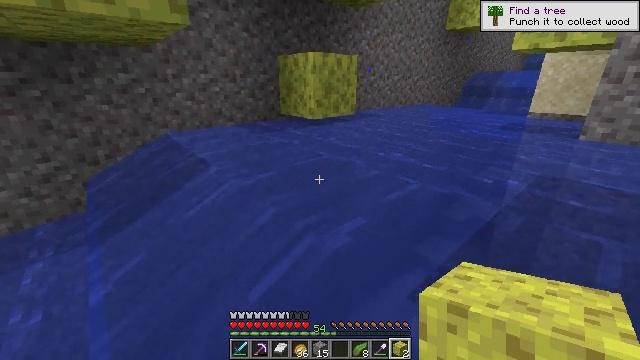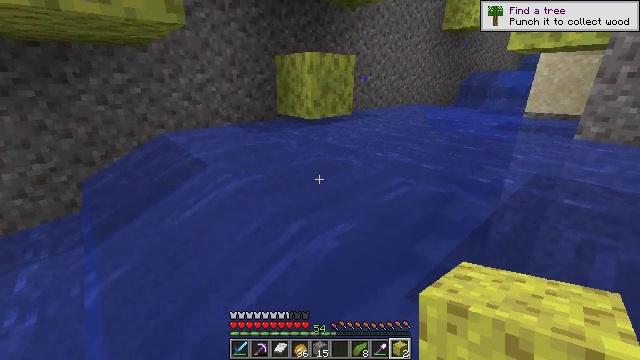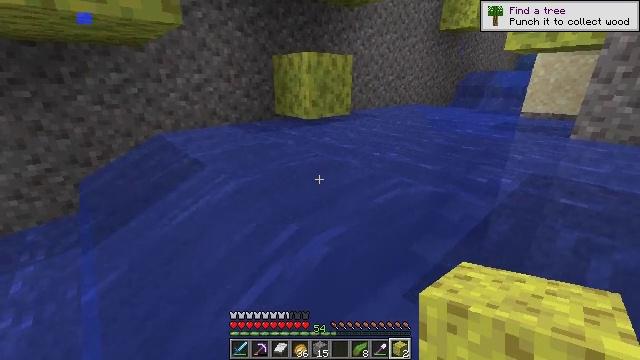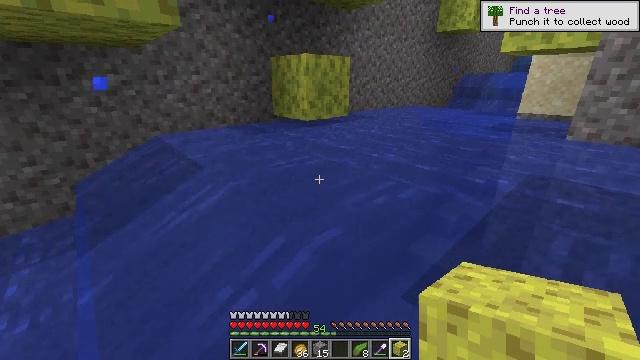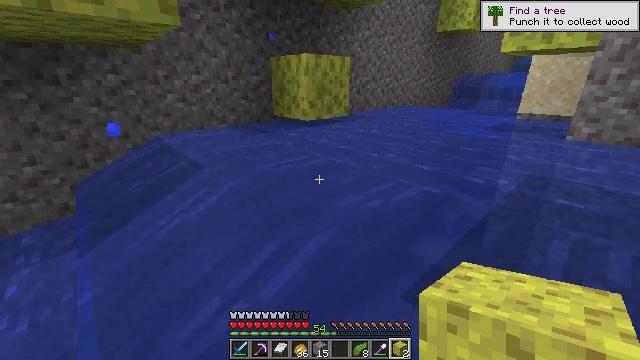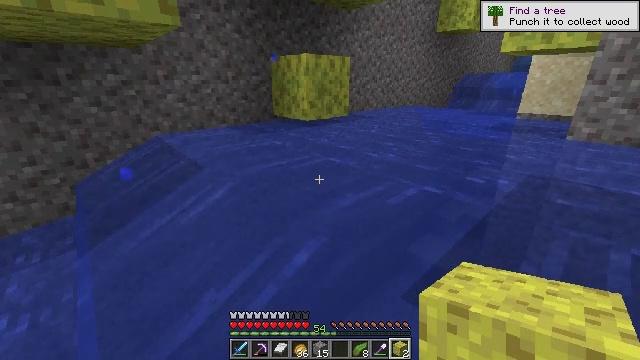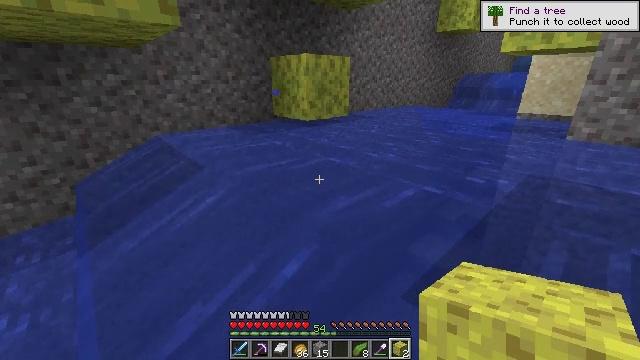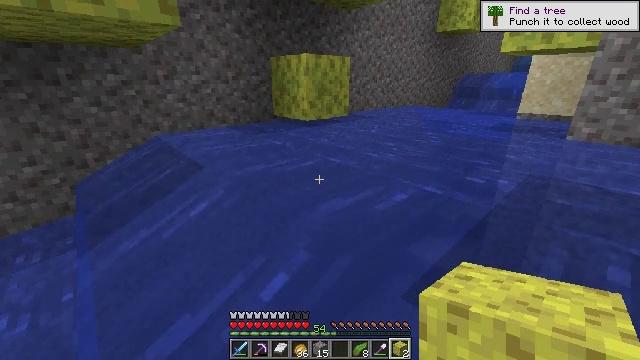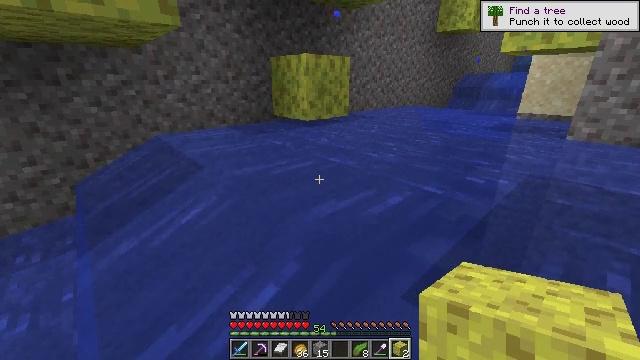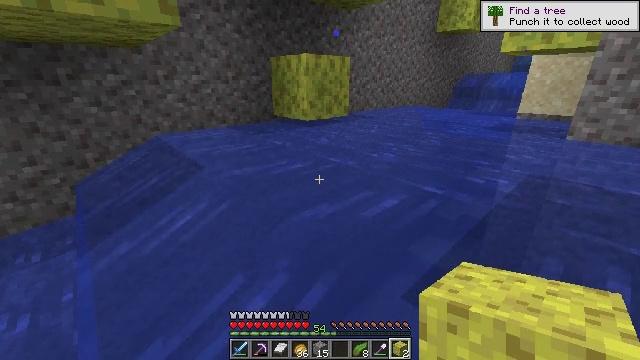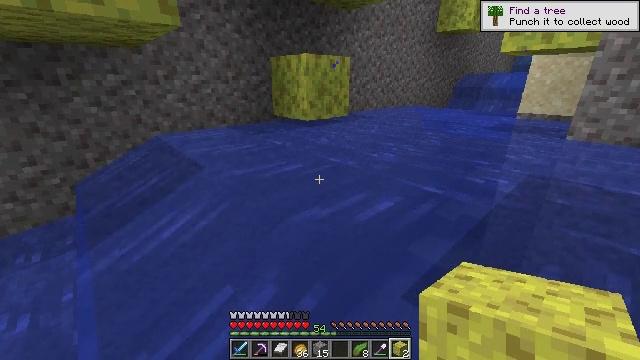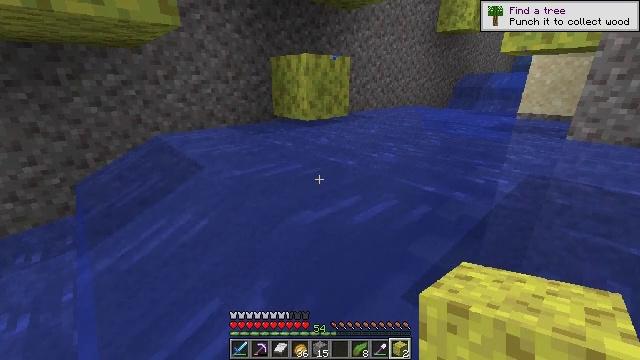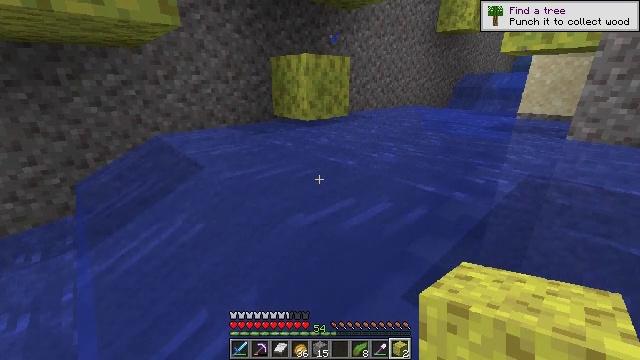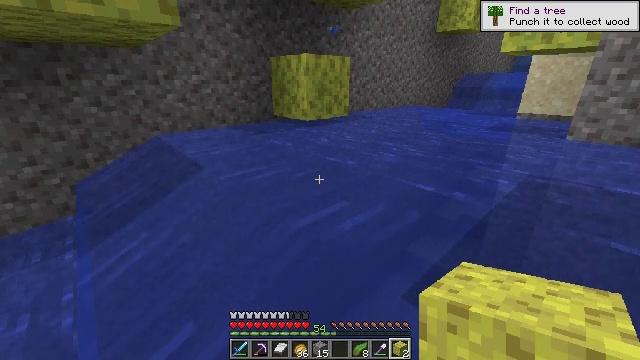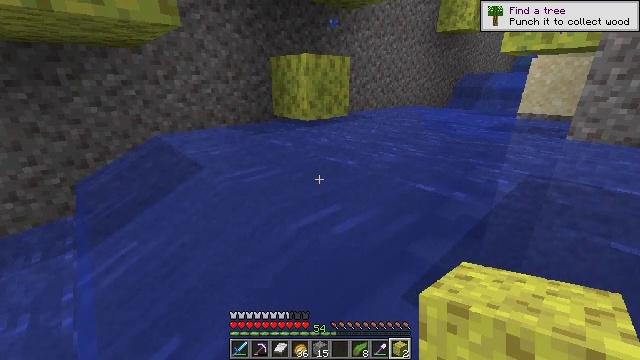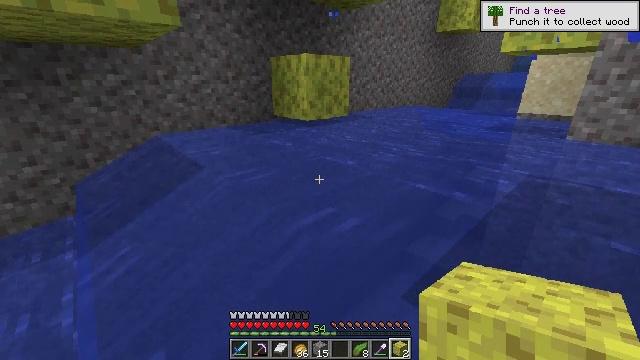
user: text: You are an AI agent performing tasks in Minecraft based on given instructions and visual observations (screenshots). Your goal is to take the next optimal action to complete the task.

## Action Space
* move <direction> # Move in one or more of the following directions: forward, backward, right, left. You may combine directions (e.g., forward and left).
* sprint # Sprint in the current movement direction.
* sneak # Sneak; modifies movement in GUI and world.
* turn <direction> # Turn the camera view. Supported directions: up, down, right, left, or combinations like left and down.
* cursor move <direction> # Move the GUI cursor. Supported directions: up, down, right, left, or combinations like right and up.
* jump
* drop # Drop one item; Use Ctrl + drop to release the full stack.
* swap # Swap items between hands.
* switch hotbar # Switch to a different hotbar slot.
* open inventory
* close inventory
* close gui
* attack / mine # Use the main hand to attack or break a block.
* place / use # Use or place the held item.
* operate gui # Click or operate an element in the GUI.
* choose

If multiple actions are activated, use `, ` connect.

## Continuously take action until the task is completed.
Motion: motion action
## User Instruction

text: Break the wet sponge block.
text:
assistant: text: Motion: no_op
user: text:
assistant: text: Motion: no_op
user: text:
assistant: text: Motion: no_op
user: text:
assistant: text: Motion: no_op
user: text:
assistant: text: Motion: no_op
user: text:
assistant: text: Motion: no_op
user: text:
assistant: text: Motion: no_op
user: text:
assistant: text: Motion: no_op
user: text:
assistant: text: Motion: no_op
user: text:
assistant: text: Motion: no_op
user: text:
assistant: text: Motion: no_op
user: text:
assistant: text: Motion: no_op
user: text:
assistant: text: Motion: no_op
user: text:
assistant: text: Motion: no_op
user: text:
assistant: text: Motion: no_op
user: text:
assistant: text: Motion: no_op
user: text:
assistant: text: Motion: no_op
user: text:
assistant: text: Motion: no_op
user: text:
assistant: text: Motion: no_op
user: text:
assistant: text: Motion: no_op
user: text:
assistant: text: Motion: no_op
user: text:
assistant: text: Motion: no_op
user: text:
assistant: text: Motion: no_op
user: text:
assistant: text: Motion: no_op
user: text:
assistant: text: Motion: no_op
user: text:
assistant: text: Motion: no_op
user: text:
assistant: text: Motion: no_op
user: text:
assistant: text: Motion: no_op
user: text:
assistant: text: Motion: no_op
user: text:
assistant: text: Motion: no_op